Aerial crown-view tile of a tropical tree (Barro Colorado Island, Panama), acquired 20250616:
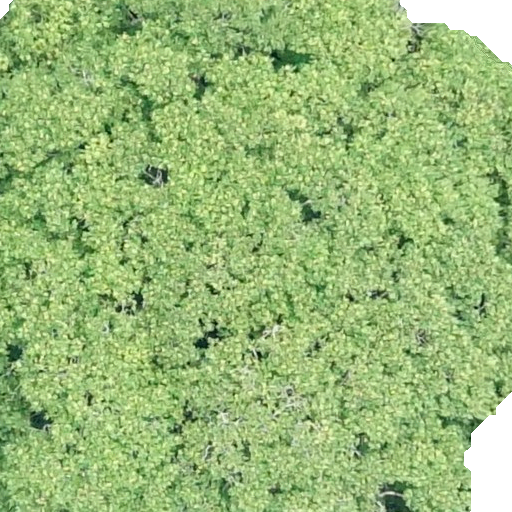
Species: Dipteryx oleifera
GBIF accepted scientific name: Dipteryx oleifera
Crown area: 512.272 m²